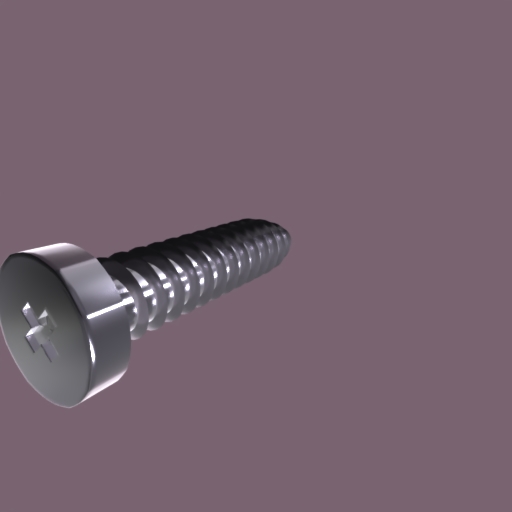
Label: screw